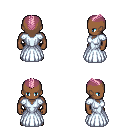
a pixel art fantasy rpg character, male body template, human, dark skin, underdress, gold greaves, pink short mohawk hairstyle, four views (front, back, left, right), 2x2 character sprite sheet, small pixel art, hard edges, no anti-aliasing